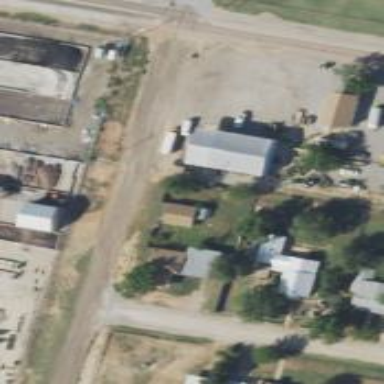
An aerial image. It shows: Alley classified as service road.